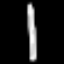
Label: pencil